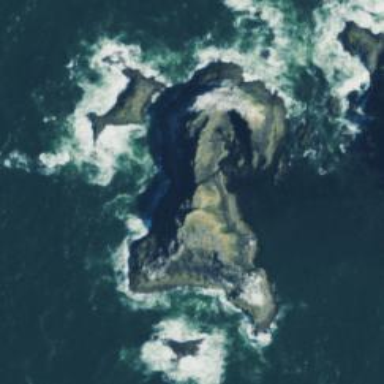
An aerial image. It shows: Islet along the coastline.